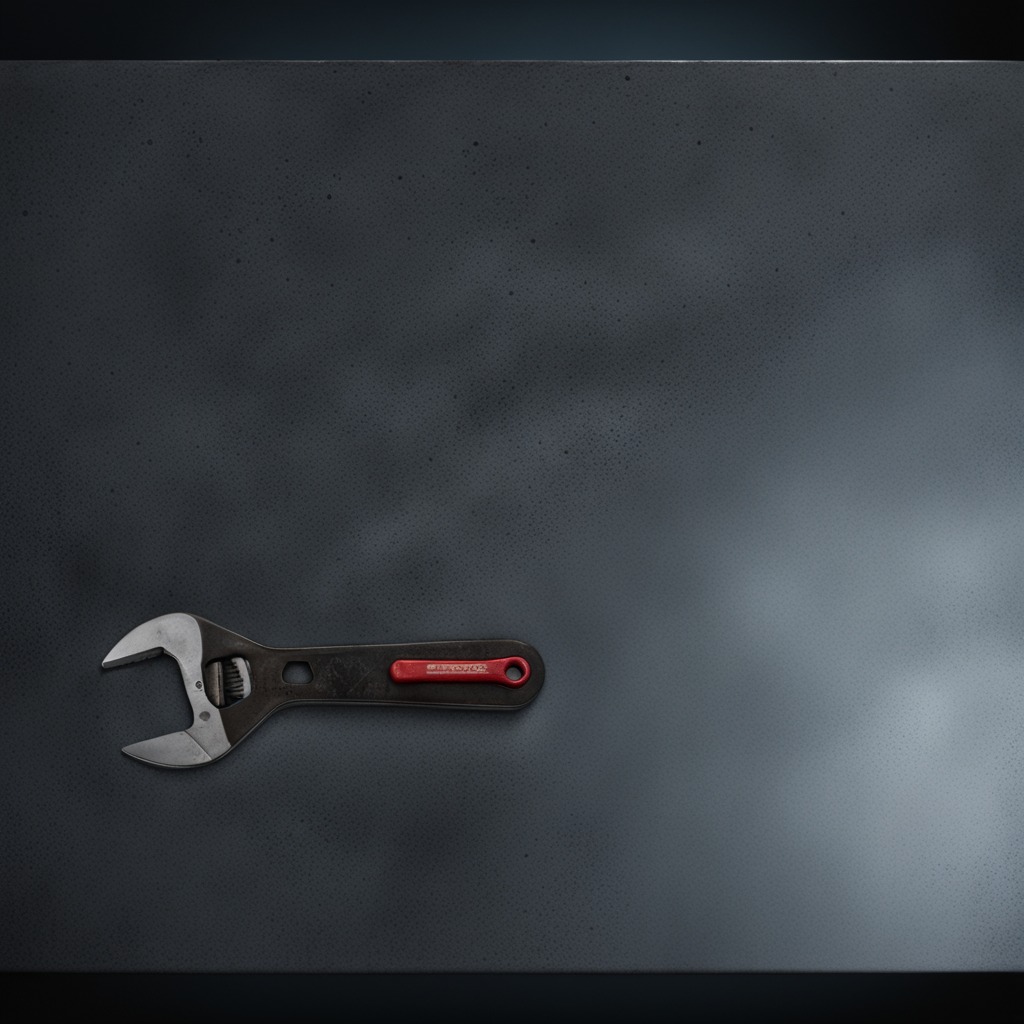
An wrench is lying on a clean granite table inside a workshop at night.